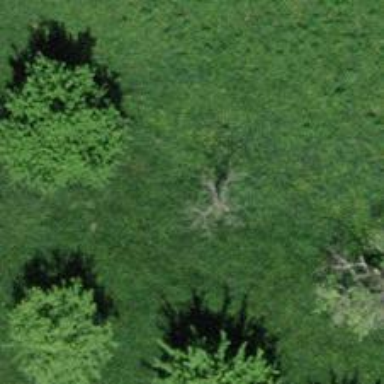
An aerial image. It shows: Broadleaved tree with lush leaves.